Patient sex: M
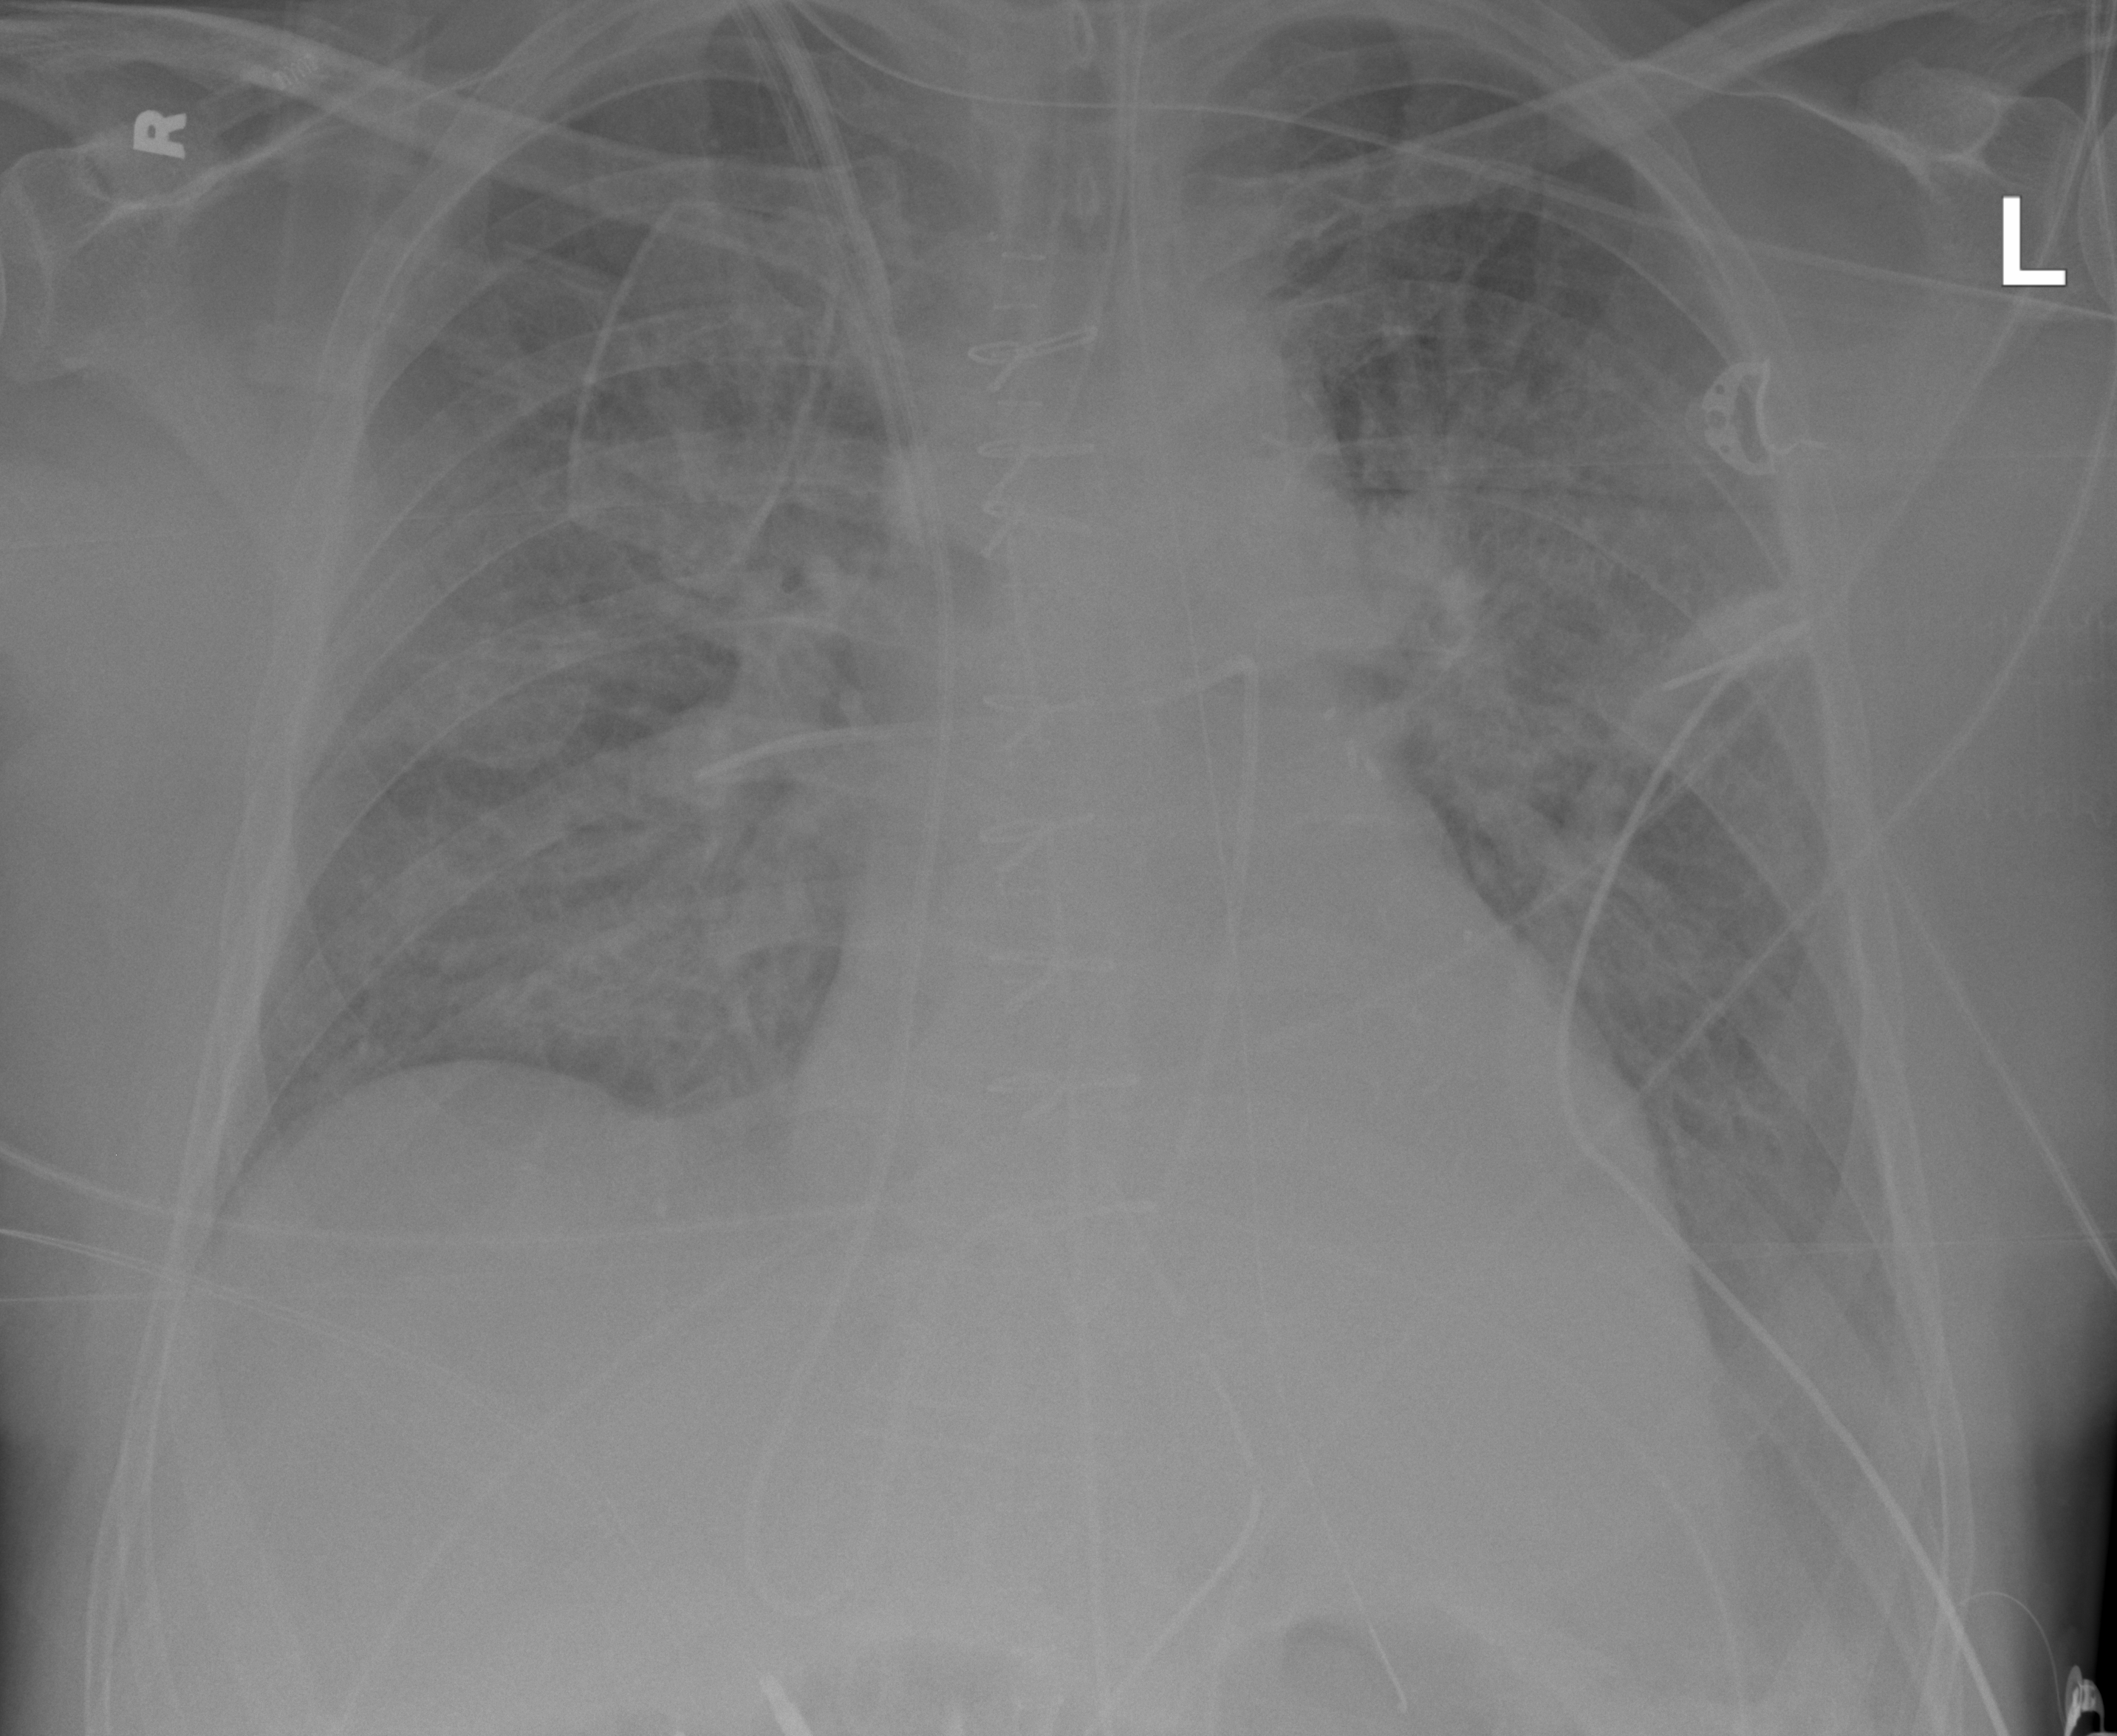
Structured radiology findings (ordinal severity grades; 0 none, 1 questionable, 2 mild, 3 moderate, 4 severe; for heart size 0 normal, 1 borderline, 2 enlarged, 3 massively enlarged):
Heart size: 0
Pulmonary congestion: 3
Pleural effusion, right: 0
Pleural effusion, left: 2
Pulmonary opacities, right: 2
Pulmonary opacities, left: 2
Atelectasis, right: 0
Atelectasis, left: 0